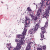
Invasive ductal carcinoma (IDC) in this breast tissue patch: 0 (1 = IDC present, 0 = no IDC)